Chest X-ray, PA view. Patient: 50 years old, sex F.
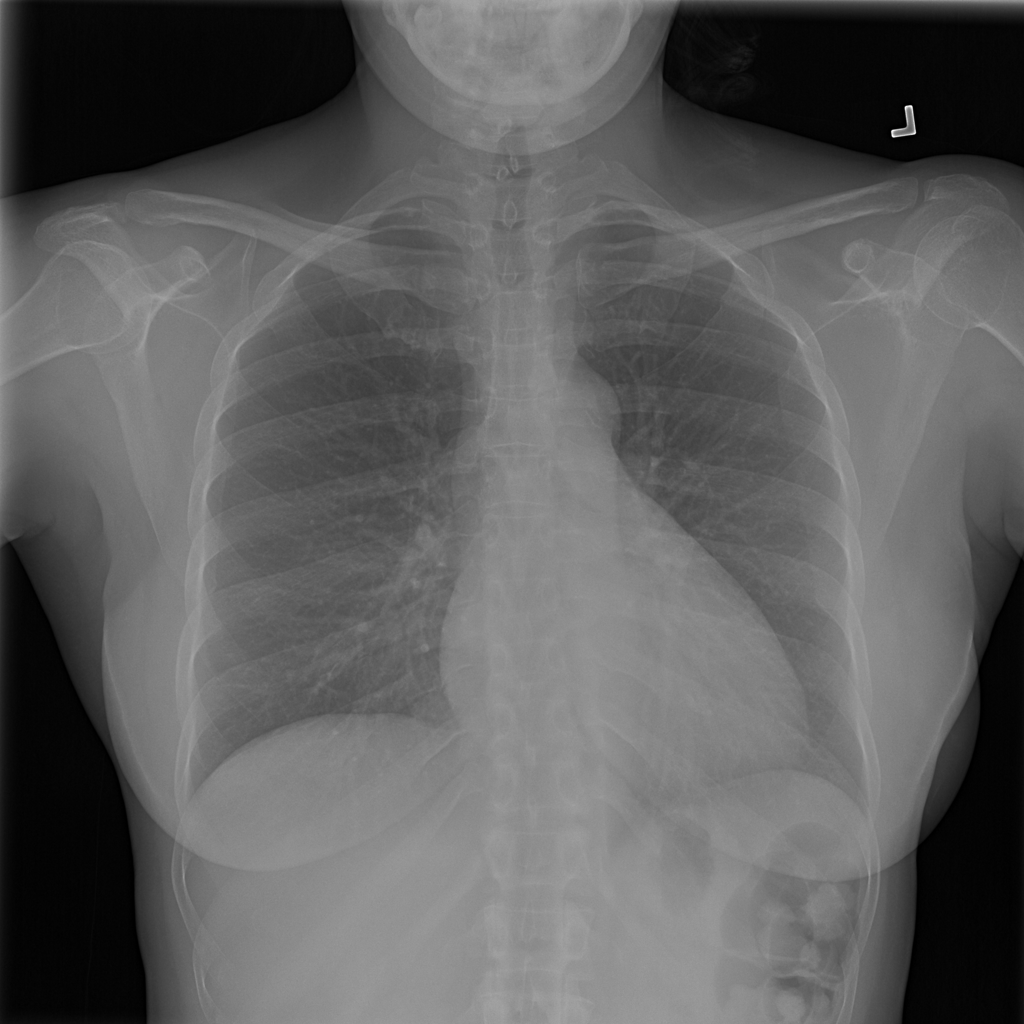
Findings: No Finding